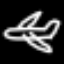
Label: airplane